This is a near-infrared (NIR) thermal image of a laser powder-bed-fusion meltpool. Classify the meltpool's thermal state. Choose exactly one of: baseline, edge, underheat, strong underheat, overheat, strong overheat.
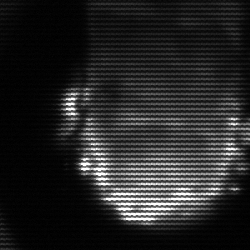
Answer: baseline